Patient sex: M
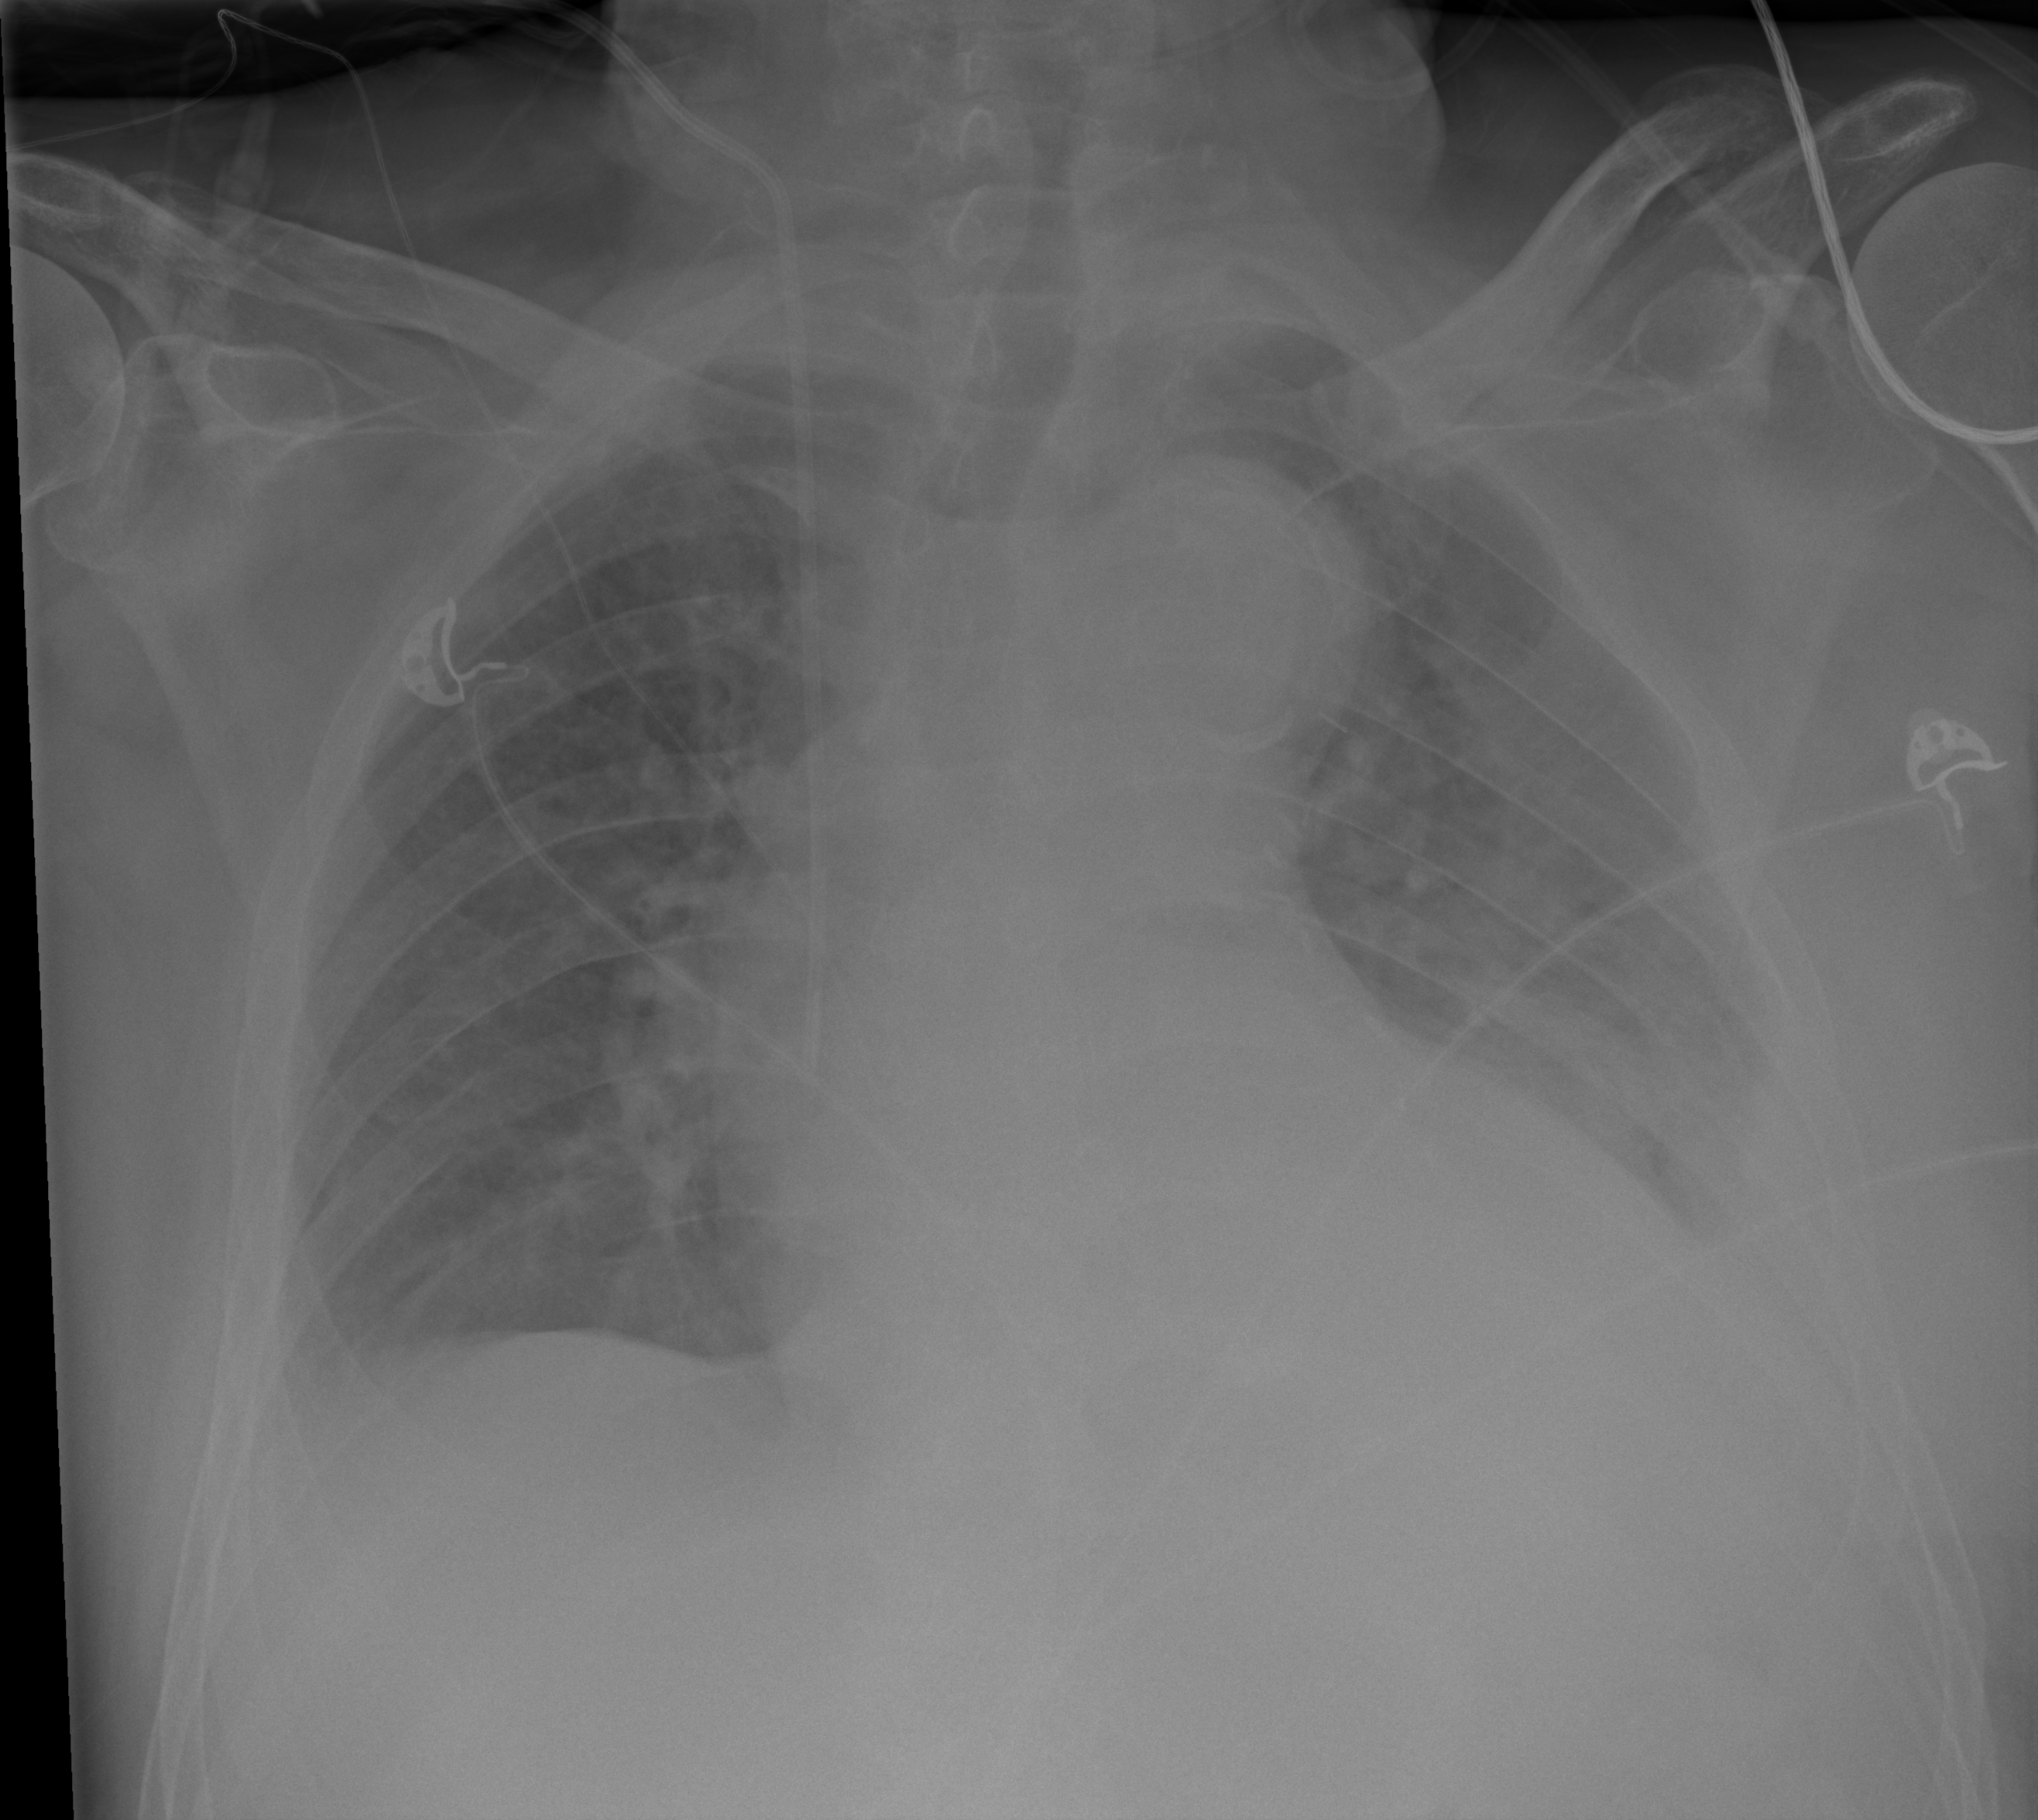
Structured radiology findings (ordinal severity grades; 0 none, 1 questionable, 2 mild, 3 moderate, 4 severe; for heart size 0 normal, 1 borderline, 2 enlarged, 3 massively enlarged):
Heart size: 2
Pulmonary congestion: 2
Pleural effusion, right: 1
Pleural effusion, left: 2
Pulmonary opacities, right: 0
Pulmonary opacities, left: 0
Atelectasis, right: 0
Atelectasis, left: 2